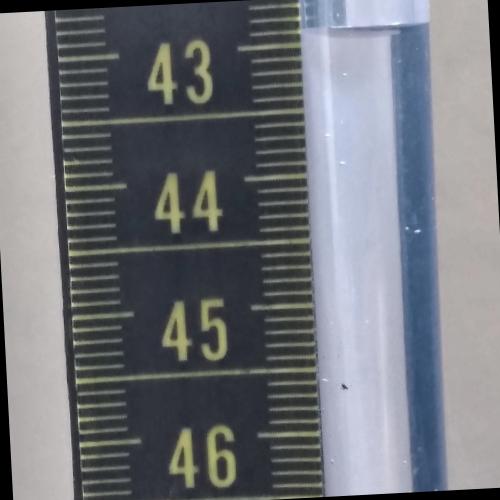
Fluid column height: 42.9 cm